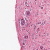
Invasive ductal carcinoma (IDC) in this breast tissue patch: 0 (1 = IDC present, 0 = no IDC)